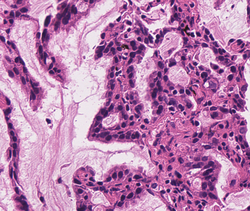
Tumor epithelial tissue: yes
Tumor-associated stroma tissue: yes
Normal tissue: no